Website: apple
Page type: address-validator
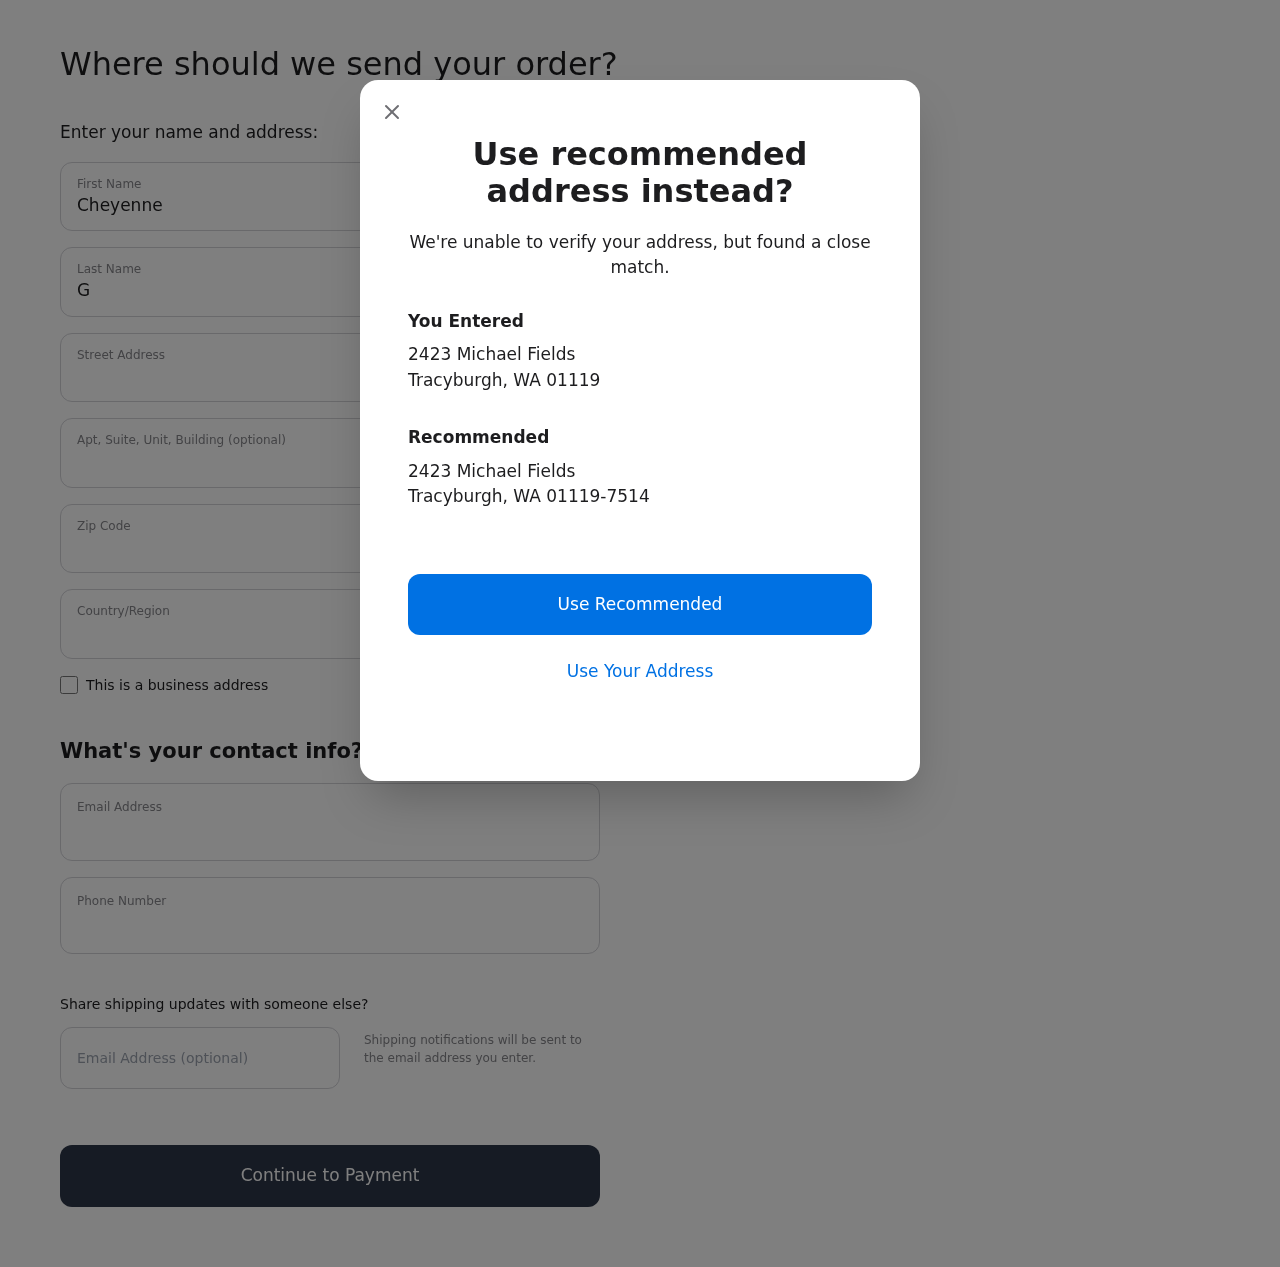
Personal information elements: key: PII_CITY
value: Tracyburgh
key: PII_COUNTRY
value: United States
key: PII_EMAIL
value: cheyenne_glenn@hotmail.com
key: PII_FIRSTNAME
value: Cheyenne
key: PII_GIFT_EMAIL
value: laurenray@hotmail.com
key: PII_LASTNAME
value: Glenn
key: PII_PHONE
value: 9333587332
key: PII_POSTCODE
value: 01119
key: PII_POSTCODE_FULL
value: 01119-7514
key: PII_STATE_ABBR
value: WA
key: PII_STREET
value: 2423 Michael Fields
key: PII_CITY2
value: Tracyburgh
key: PII_STATE_ABBR2
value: WA